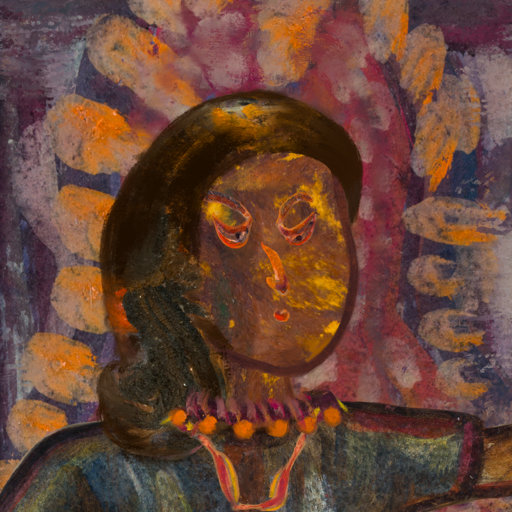
Background: Doll, Head And Neck Side: Comrade, Face Side: Hypocrite, Bust: Mosgoul, Hair Side: Gypsy_Queen, Head Accessory: Blank, Second Necklace: Gypsy_Mother_1, Necklace: Doll, Baby: Blank